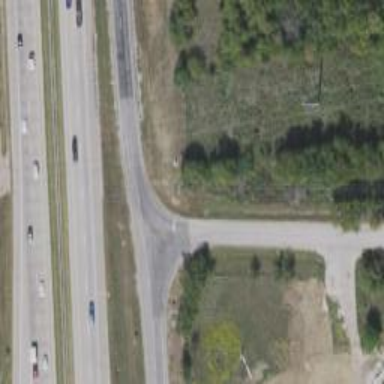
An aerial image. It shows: Tertiary road with frontage road.